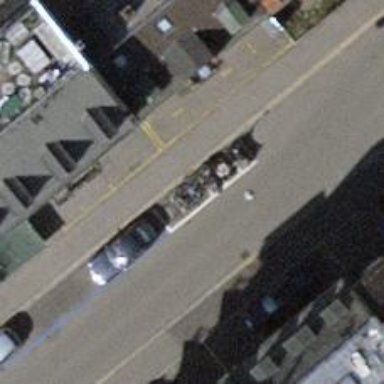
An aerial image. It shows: Motorcycle parking area.